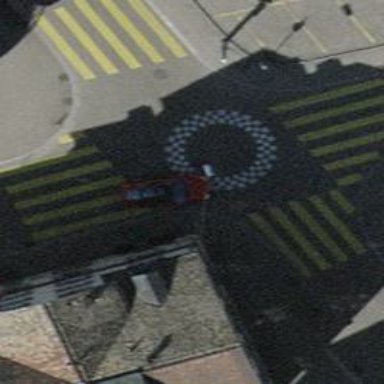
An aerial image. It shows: Rosette traffic calming feature.